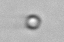
Label: nanoplankton_mix